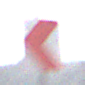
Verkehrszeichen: RichtungstafelnInKurvenKleinRechts
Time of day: MorningAfternoon
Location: Outdoor (Nature)
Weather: PartlyCloudy
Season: Winter
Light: Natural